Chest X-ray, PA view. Patient: 47 years old, sex F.
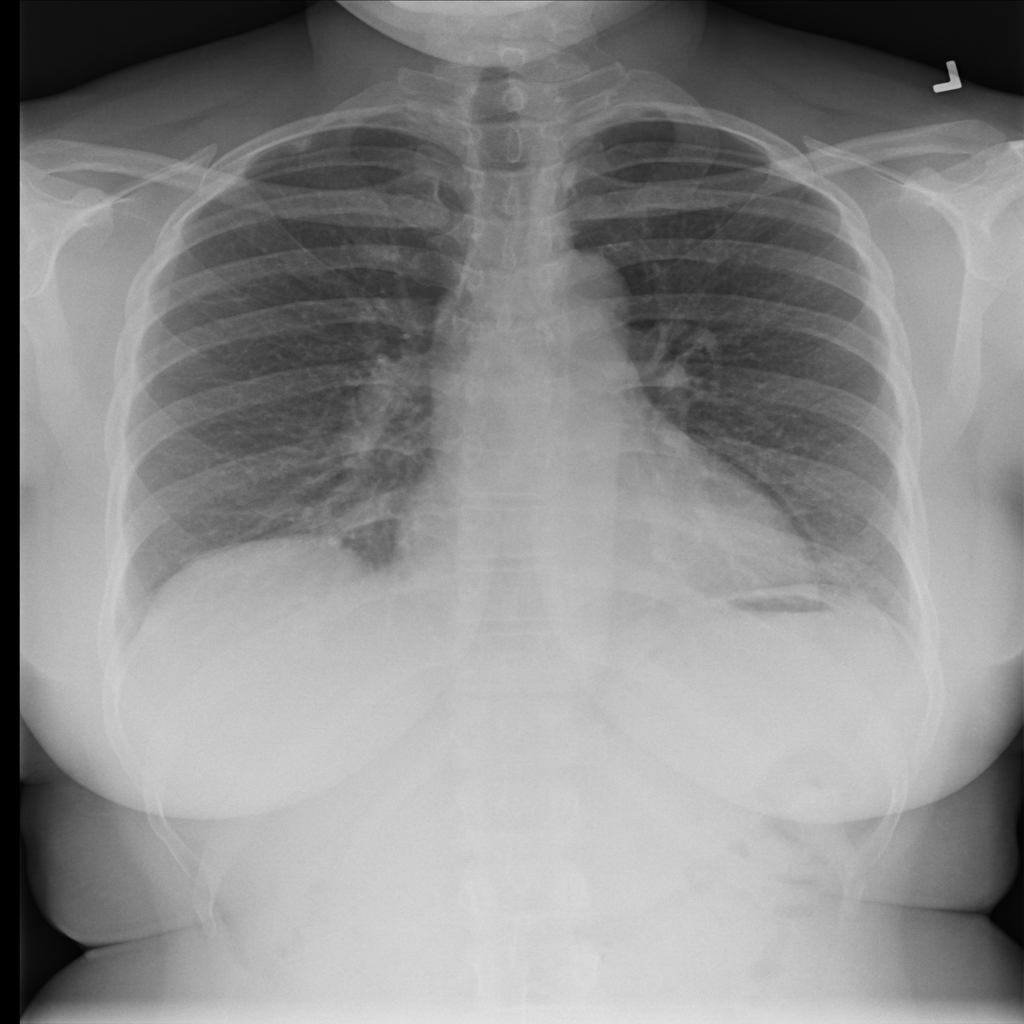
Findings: No Finding